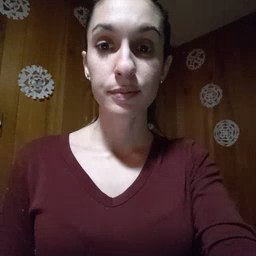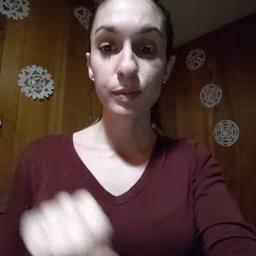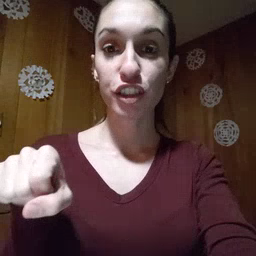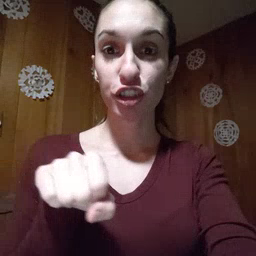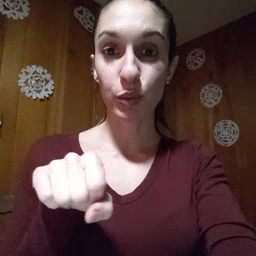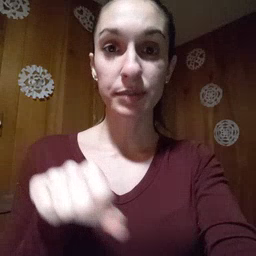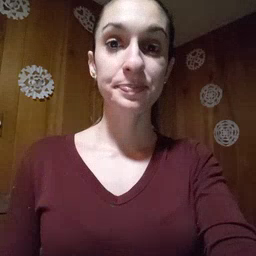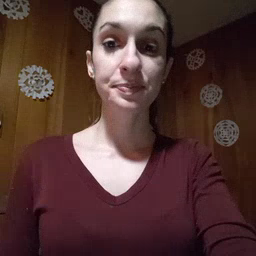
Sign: shoe